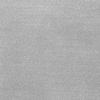
Atmospheric dust classification: dusty